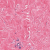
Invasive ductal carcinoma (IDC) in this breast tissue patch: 0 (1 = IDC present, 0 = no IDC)